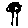
Label: tree